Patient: sex M, age 61
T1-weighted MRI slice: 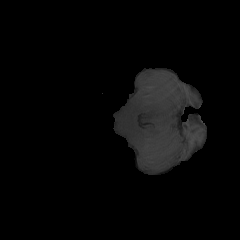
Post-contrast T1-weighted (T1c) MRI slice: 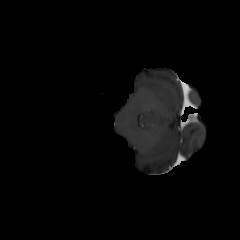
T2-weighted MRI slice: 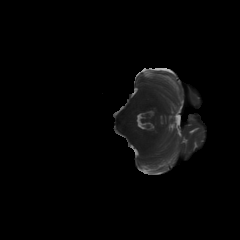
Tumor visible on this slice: no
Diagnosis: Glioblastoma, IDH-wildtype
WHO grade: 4